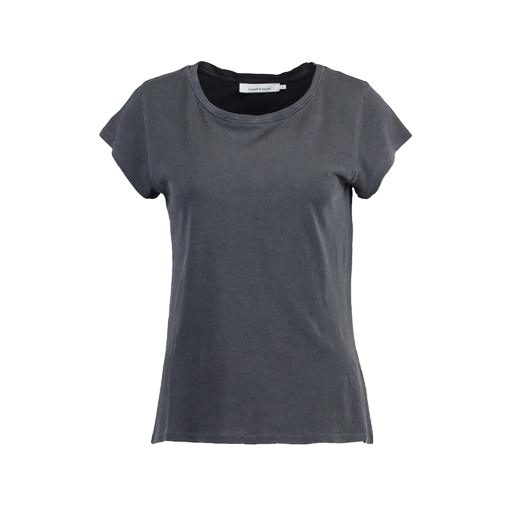
cap-sleeved tee, cap-sleeve tee, cap-sleeve t-shirt, white background